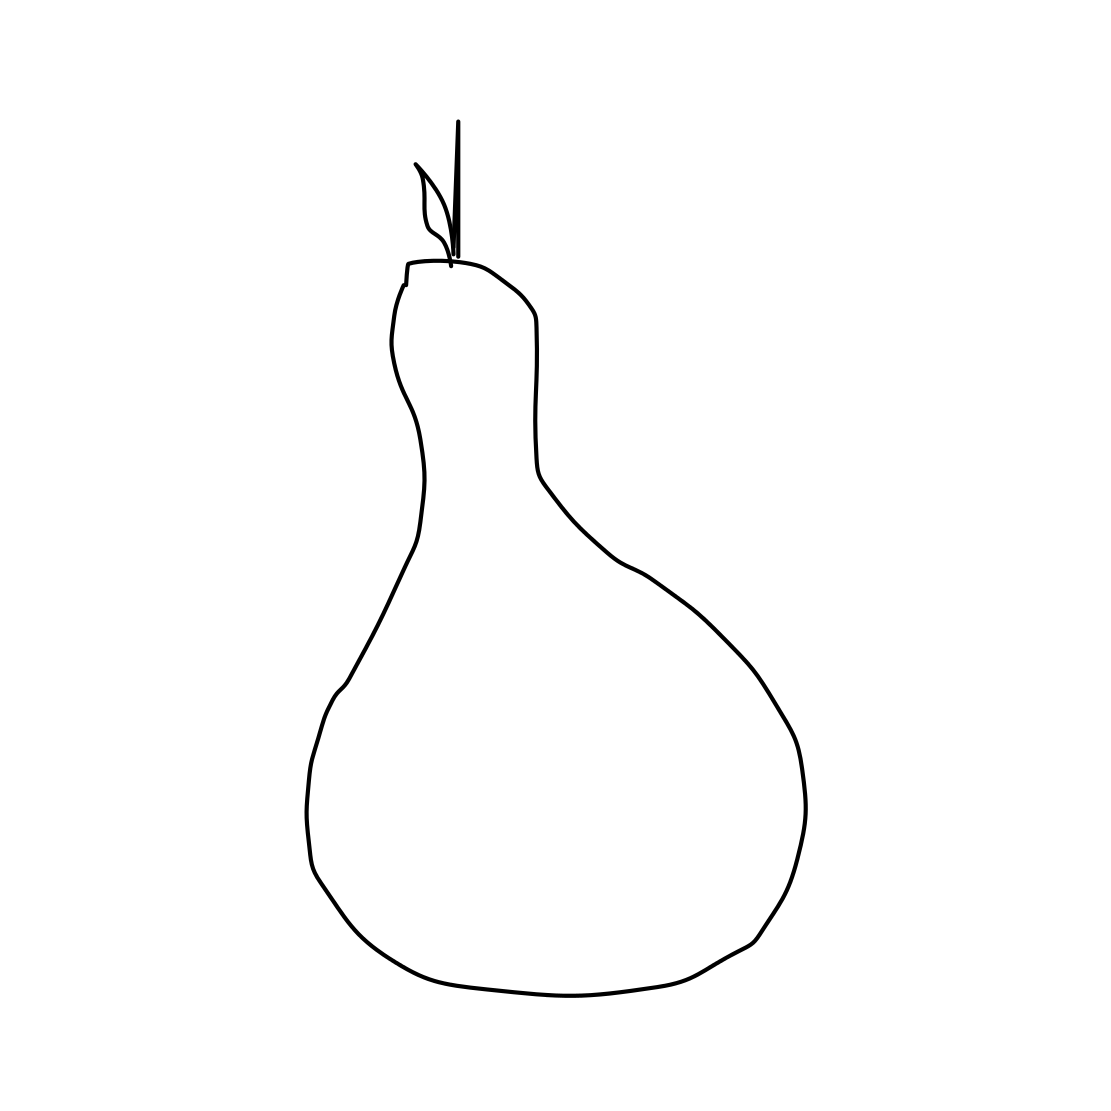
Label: pear